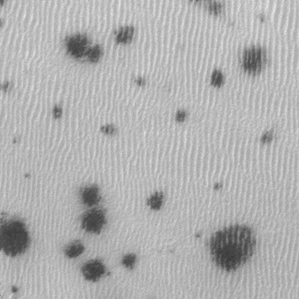
Label: frost